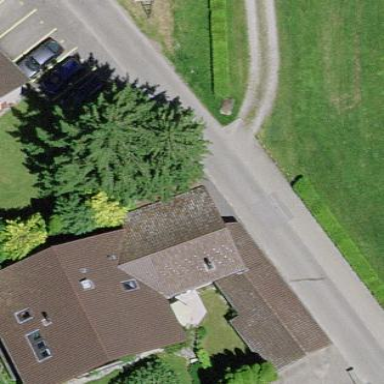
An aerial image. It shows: Residential building.